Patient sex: M
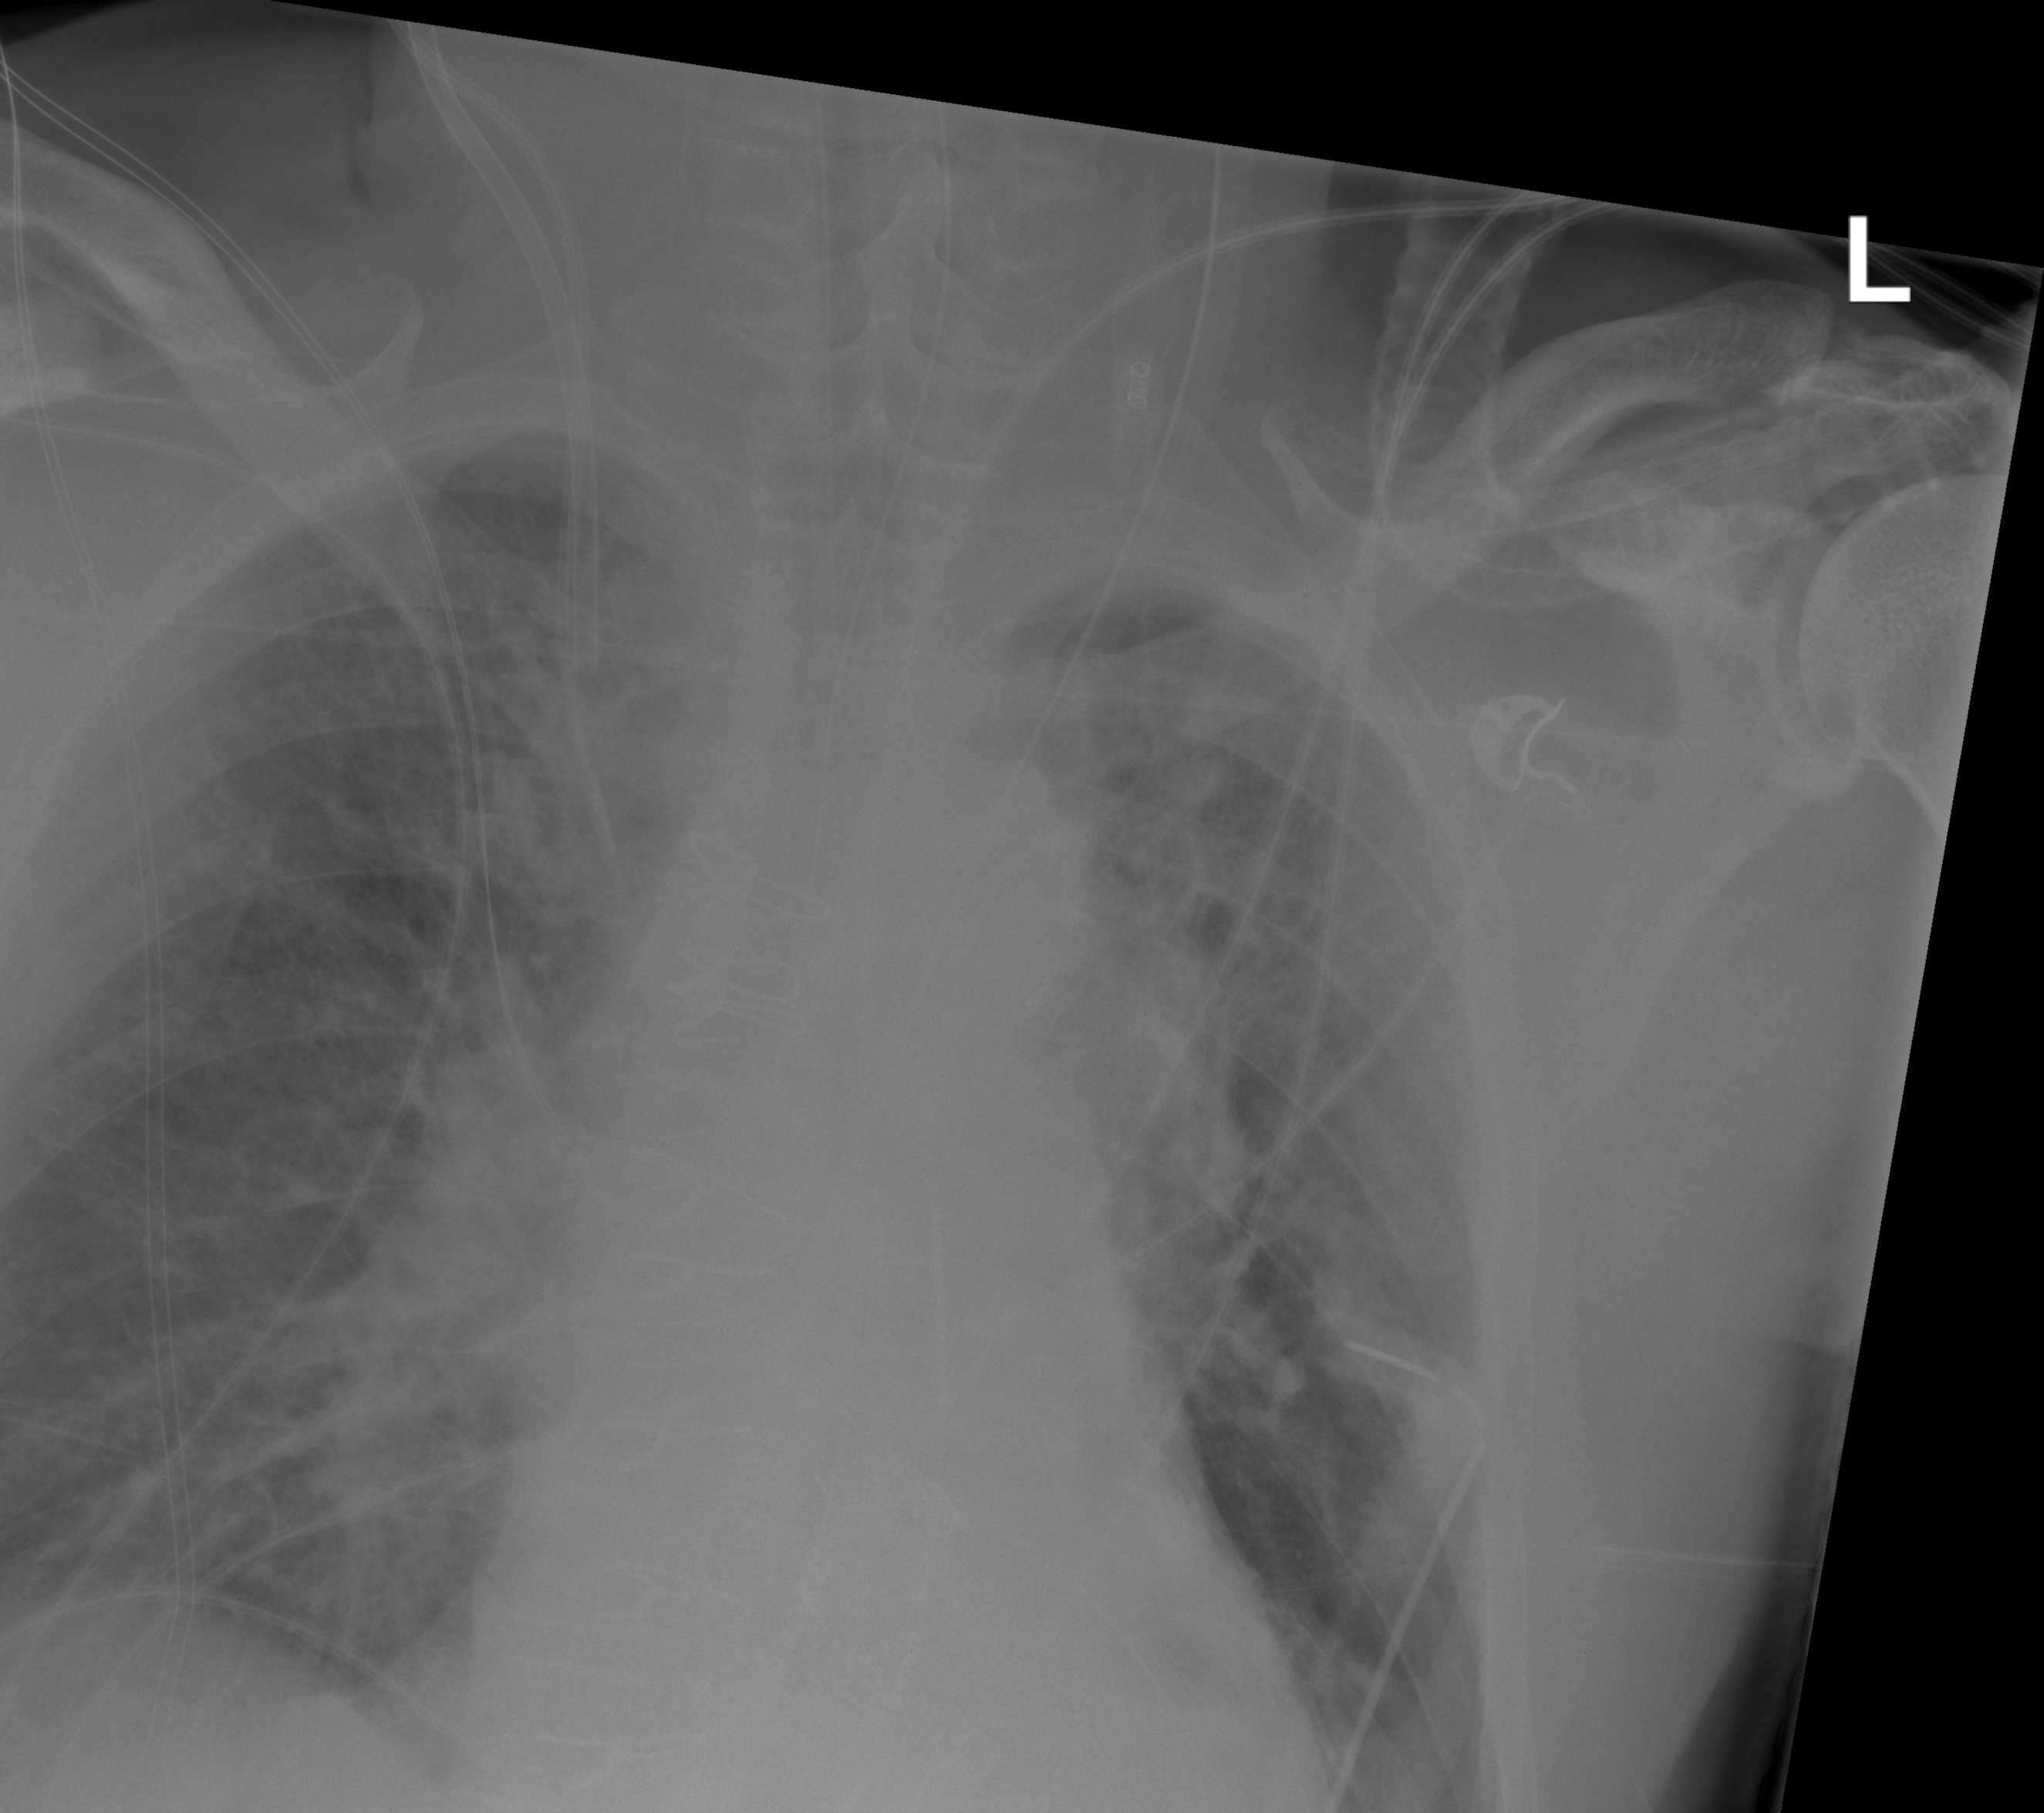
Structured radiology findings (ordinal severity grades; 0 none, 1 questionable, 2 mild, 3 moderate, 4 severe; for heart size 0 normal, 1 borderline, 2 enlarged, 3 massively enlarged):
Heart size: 0
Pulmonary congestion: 3
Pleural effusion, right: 1
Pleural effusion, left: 1
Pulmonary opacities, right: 2
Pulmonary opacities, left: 2
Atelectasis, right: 0
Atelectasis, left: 2